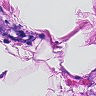
Metastatic tissue present: yes